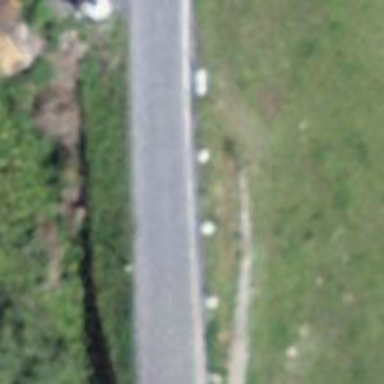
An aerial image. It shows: Agricultural trailer on asphalt tertiary road.